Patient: sex M, age 57
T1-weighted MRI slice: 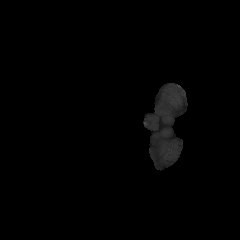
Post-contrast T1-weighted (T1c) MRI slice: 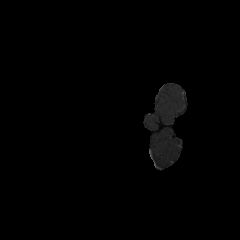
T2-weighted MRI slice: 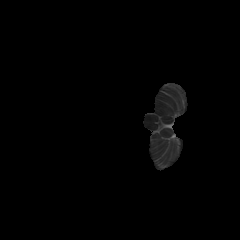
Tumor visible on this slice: no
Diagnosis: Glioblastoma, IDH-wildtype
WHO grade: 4